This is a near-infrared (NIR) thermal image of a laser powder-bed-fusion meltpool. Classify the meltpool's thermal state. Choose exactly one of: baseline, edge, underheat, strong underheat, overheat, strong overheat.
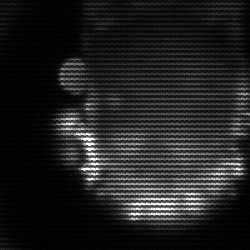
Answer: baseline